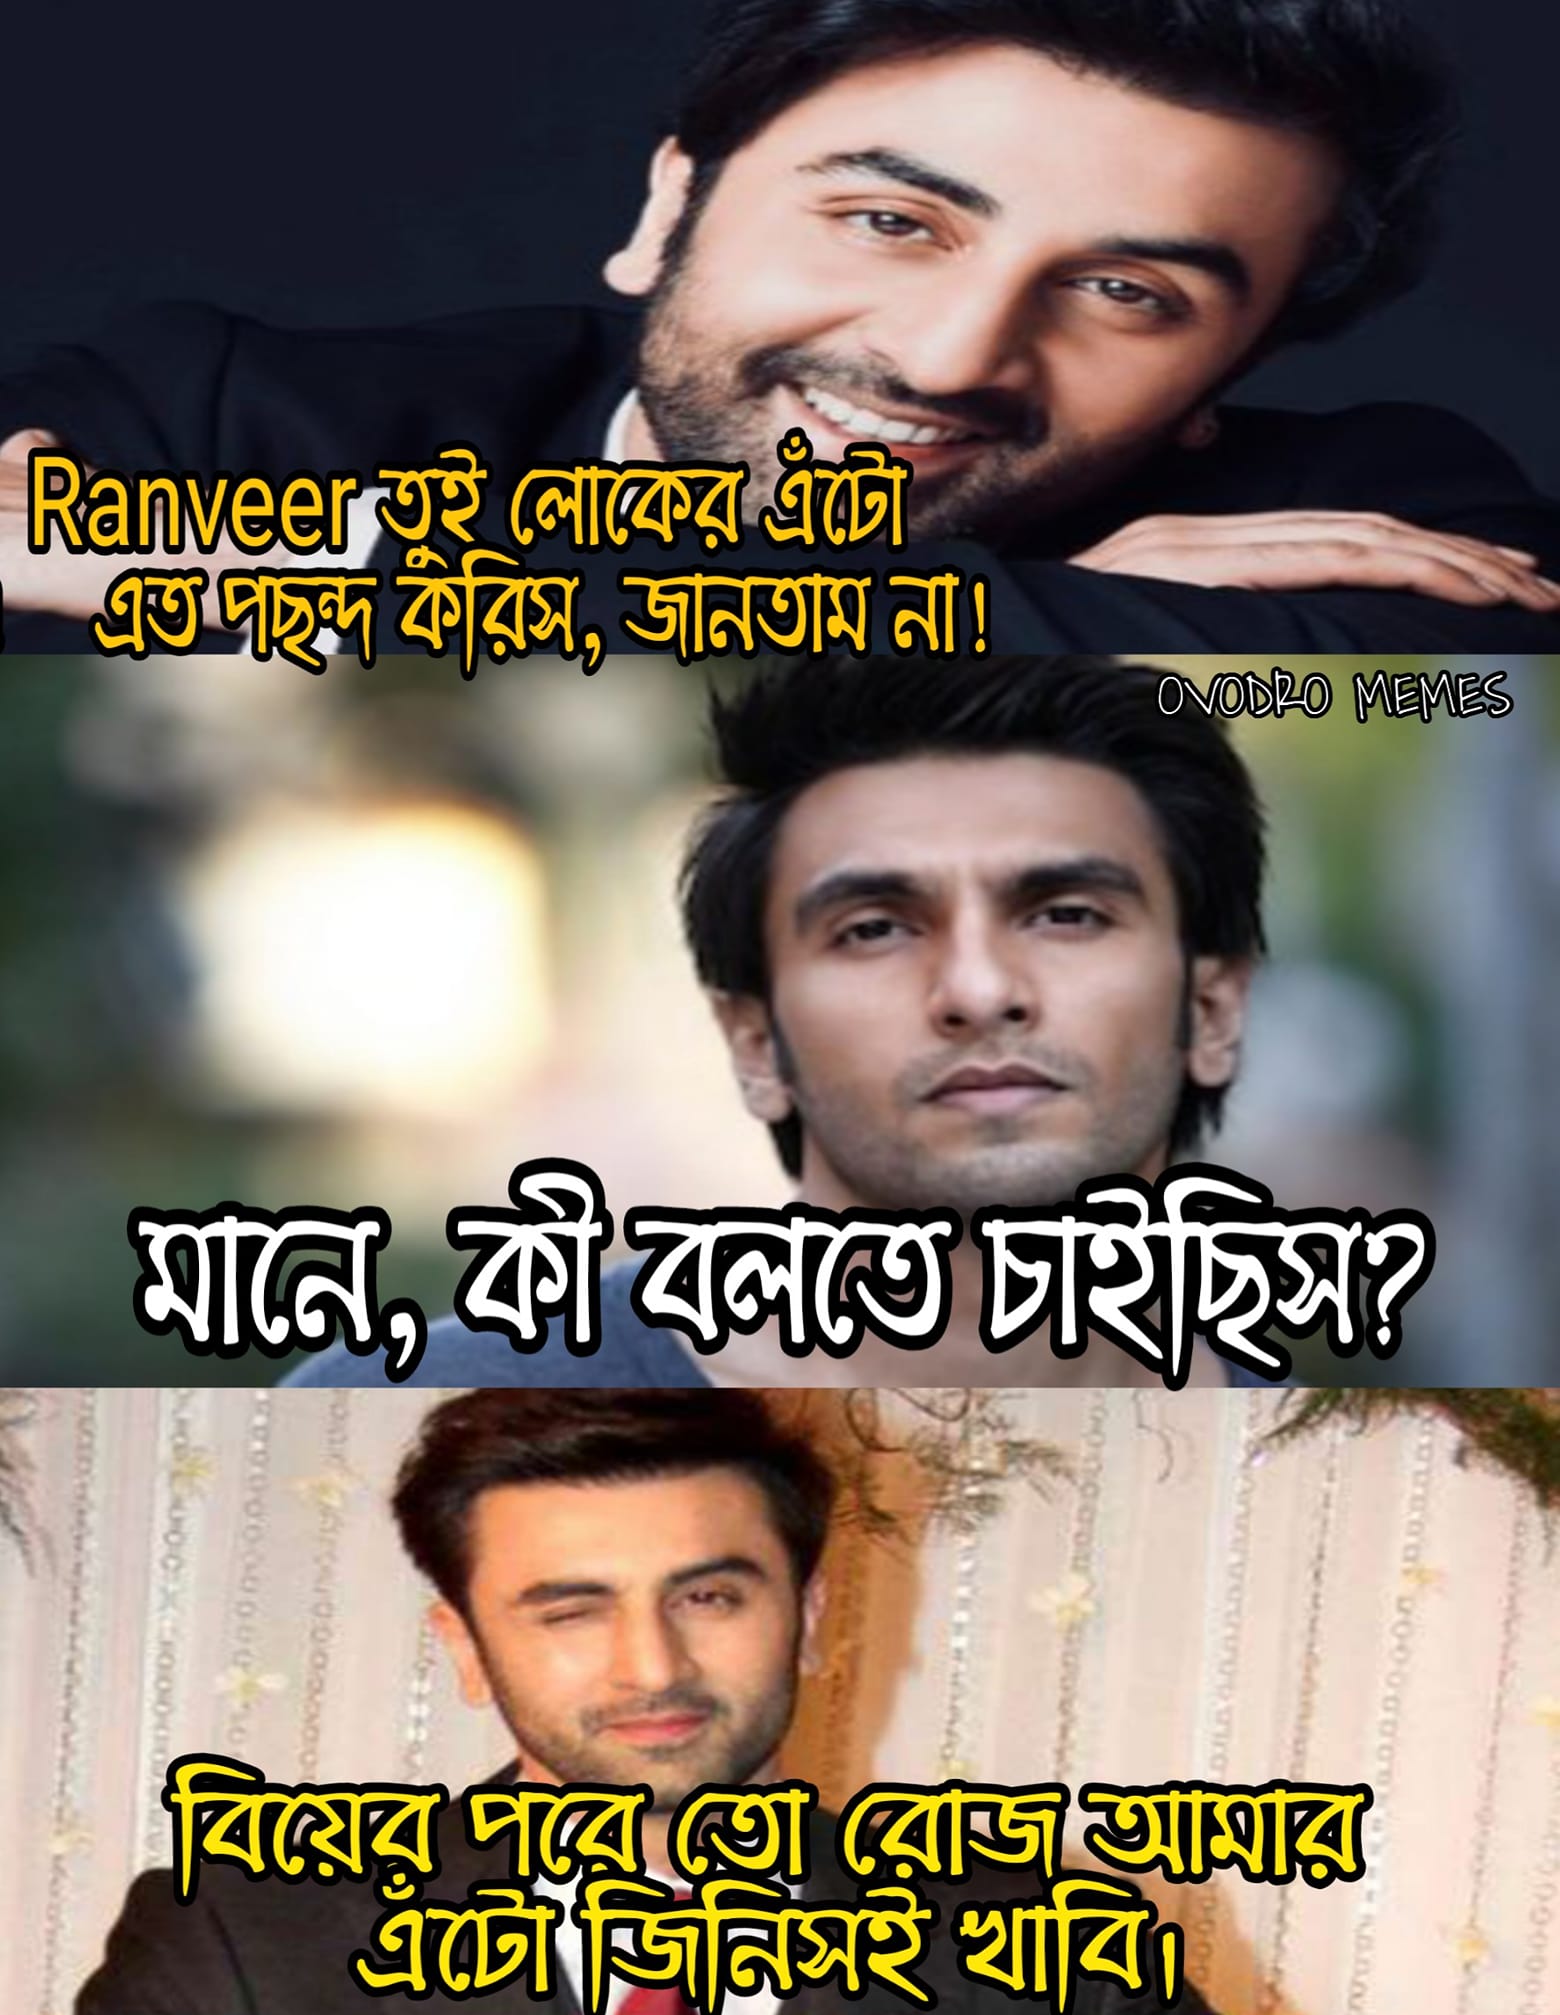
Caption: Ranveer  তুই লোকের এঁটো এত পছন্দ করিস, জানতাম না !    মানে, কী বলতে চাইছিস ?    বিয়ের পরে তো রোজ আমার এঁটো জিনিসই খাবি ।
Label: hate